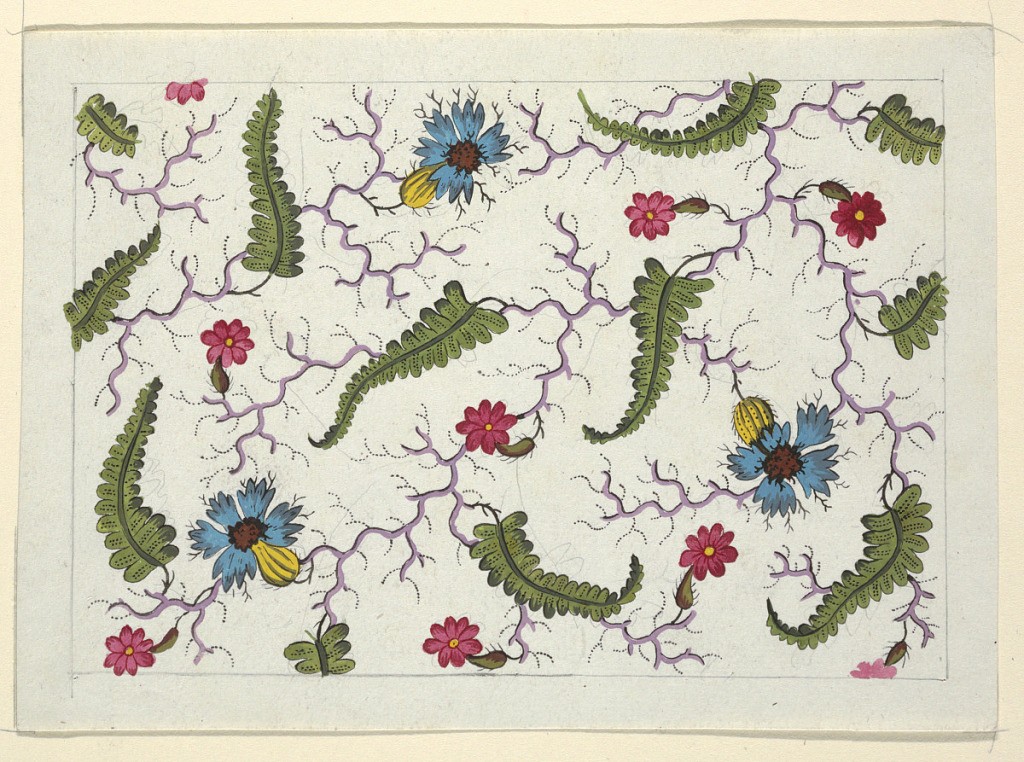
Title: Floral design for printed textile
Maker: Louis-Albert DuBois, Swiss, 1752–1818
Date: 1800–1818
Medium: Bursh and gouache, graphite on white wove paper
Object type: Drawing
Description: Blue and pink flowers on purple twig branches, green ferns on whtie ground.  Lined graphite border.